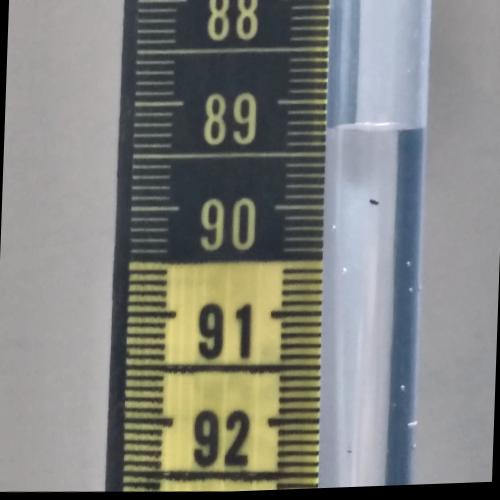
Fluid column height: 89.3 cm